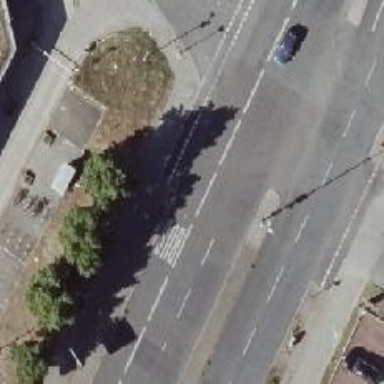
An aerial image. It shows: Secondary road with asphalt surface and cycle track on the right side.